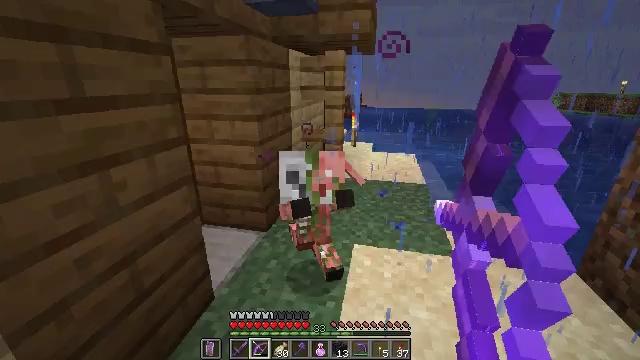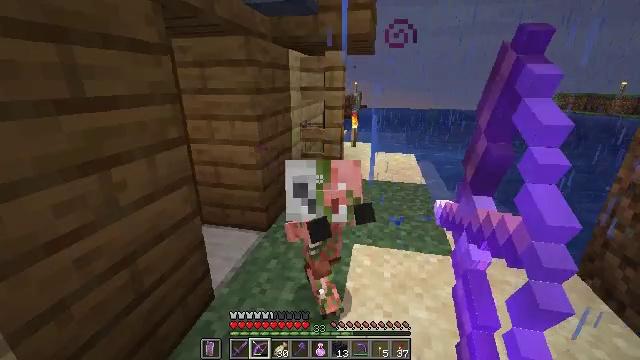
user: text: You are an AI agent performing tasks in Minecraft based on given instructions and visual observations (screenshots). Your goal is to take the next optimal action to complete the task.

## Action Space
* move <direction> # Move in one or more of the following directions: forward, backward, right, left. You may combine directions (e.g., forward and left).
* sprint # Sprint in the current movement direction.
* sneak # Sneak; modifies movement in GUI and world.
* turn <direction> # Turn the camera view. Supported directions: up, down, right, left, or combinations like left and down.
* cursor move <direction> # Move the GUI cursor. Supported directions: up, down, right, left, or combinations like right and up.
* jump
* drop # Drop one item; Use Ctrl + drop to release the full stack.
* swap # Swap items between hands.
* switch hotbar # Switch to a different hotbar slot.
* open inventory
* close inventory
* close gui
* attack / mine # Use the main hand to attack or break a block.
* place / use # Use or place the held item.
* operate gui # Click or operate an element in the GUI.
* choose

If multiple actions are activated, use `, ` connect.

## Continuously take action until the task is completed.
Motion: motion action
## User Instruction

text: Face a hostile mob.
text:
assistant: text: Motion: use / place
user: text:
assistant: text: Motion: use / place